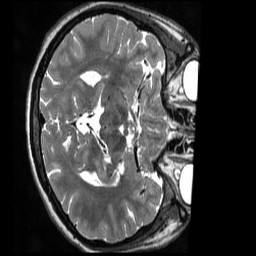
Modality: T2w
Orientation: axial
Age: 23
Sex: female